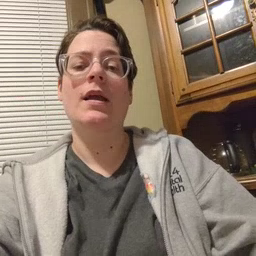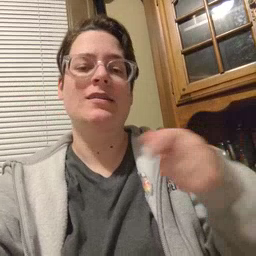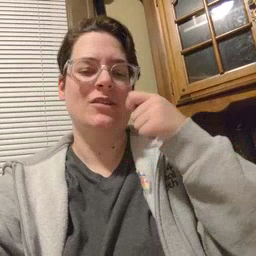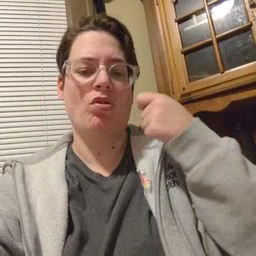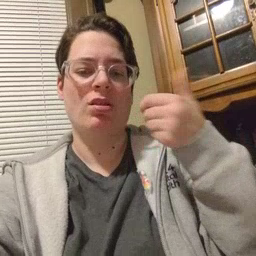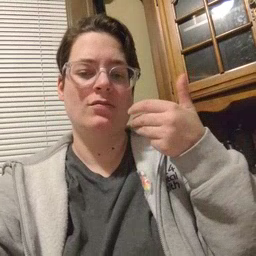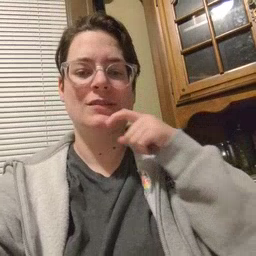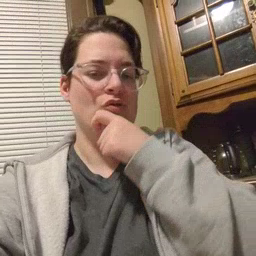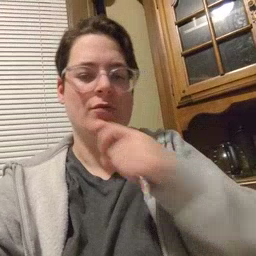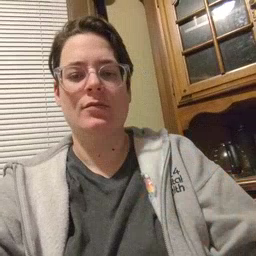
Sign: cereal